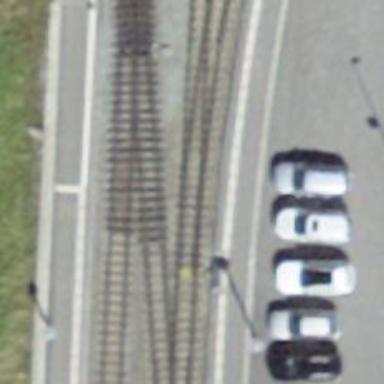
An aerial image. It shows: Railway switch.